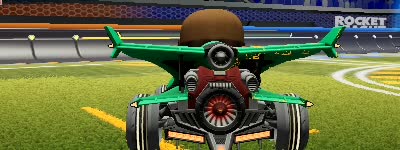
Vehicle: aftershock